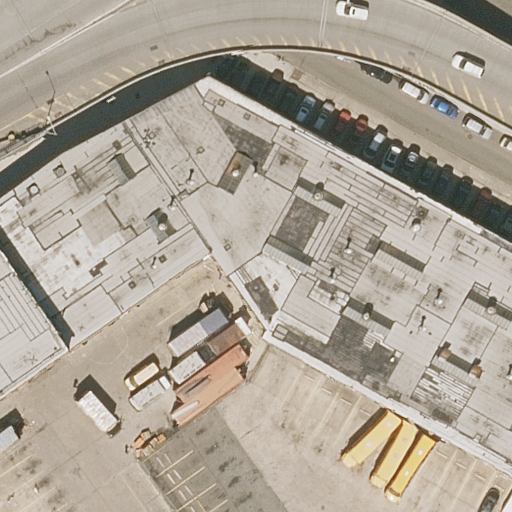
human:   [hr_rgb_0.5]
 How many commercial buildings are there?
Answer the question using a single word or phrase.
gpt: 0

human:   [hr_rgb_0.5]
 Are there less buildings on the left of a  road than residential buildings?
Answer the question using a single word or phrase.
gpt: yes

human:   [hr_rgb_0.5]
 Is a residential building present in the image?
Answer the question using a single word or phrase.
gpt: yes

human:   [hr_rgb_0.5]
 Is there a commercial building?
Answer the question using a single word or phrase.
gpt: no

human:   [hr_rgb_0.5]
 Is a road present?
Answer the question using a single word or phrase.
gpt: yes

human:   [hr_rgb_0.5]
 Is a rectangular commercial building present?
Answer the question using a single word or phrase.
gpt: no

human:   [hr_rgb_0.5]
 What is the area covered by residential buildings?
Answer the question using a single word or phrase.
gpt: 2204m2

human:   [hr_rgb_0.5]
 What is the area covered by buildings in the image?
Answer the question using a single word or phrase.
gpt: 2204m2

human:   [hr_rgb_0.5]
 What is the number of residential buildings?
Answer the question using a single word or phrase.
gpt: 1

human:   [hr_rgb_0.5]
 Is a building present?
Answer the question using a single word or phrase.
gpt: yes

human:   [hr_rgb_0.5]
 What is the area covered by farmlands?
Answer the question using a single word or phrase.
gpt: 0m2

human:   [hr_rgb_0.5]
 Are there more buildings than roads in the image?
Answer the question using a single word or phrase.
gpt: no

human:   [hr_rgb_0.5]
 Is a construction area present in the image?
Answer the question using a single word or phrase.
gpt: no

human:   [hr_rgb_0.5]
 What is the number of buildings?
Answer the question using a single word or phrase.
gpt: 1

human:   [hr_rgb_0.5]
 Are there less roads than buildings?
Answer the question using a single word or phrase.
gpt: no

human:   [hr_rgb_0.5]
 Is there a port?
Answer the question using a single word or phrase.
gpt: no

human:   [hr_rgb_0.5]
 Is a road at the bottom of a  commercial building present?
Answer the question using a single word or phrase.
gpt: no

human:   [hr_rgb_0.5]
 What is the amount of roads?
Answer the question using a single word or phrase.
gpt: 6

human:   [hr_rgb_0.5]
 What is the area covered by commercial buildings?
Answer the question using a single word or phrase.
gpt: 0m2

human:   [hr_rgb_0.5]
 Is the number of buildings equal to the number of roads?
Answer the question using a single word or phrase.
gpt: no

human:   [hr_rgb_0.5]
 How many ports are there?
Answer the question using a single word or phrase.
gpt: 0

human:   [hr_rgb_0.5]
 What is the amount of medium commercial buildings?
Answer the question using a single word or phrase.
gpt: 0

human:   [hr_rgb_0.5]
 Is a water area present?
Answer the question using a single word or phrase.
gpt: no

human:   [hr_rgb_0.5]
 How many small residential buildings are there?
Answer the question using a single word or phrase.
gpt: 0

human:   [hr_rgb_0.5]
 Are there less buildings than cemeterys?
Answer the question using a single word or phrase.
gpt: no

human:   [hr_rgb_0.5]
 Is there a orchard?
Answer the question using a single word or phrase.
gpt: no

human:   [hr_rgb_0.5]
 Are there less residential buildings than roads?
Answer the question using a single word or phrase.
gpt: yes

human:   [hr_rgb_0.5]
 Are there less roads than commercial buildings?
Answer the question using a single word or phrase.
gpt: no

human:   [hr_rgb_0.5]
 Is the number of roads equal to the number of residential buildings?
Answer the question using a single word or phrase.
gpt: no

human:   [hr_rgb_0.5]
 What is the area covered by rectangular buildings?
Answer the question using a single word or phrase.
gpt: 0m2

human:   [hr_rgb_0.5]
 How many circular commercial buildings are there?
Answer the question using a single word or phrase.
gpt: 0

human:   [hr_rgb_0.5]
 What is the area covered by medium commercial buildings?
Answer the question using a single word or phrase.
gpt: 0m2

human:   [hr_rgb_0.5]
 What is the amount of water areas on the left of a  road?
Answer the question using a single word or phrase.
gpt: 0

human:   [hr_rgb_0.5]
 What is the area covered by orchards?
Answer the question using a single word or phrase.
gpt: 0m2

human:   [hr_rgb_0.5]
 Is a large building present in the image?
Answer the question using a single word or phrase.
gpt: yes

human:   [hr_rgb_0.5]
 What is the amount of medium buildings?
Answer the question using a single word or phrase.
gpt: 0

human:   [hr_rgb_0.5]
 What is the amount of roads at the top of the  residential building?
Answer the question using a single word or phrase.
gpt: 5

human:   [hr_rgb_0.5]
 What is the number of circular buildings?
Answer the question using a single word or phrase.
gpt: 0

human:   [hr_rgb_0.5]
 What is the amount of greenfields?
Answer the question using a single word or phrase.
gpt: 0

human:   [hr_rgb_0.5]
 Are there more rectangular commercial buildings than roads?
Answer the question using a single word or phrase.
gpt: no

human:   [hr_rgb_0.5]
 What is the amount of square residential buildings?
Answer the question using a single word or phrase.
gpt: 0

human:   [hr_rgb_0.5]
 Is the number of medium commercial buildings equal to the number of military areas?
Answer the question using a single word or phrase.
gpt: yes

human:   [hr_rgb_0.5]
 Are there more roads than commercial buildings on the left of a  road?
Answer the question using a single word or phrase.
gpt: yes

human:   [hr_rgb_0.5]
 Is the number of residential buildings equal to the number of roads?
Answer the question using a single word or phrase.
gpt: no

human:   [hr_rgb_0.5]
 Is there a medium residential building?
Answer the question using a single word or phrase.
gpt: no

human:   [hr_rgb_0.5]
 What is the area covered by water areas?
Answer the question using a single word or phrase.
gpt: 0m2

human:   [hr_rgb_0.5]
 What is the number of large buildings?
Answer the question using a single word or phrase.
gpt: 1

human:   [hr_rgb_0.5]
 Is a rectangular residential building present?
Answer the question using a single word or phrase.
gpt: no

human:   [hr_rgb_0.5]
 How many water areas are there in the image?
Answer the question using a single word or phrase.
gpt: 0

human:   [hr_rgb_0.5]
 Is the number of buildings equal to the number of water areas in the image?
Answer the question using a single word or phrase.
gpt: no

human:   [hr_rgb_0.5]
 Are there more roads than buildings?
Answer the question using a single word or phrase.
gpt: yes

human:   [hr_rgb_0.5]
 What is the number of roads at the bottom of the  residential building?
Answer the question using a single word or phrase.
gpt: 0

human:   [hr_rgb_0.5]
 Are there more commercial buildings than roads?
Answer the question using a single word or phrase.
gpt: no

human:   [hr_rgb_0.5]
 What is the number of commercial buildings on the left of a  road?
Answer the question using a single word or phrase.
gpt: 0

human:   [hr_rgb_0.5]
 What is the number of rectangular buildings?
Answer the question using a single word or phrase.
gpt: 0

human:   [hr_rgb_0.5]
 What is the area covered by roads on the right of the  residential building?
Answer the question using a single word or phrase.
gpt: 0m2

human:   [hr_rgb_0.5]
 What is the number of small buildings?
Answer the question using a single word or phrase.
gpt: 0

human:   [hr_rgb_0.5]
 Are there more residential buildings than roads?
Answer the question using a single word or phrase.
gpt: no

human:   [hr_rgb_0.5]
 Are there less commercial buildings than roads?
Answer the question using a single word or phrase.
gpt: yes

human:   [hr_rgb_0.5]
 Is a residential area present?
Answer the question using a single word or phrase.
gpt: no

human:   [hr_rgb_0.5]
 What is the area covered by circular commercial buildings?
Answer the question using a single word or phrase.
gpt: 0m2

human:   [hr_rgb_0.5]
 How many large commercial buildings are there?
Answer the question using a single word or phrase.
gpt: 0

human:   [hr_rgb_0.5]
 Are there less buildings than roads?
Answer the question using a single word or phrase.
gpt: yes

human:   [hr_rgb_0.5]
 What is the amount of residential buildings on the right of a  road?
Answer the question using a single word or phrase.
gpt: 1